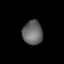
Tissue: lung
Cell type: Epithelial cells
Senescence score: 0.1265
Nuclear area (px): 469
Mean DAPI intensity: 103.249